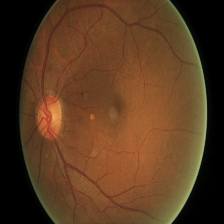
Diabetic retinopathy grade: Moderate